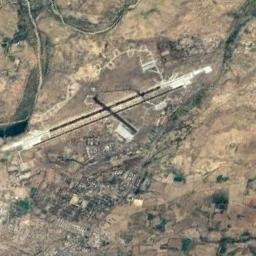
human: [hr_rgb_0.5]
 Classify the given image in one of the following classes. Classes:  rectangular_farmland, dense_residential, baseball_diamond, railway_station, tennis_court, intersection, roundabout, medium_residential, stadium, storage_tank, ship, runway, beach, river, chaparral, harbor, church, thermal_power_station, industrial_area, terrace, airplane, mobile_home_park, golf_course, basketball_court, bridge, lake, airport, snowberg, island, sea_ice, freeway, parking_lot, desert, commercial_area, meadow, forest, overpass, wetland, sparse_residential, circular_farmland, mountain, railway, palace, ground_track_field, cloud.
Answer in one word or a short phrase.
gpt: airport